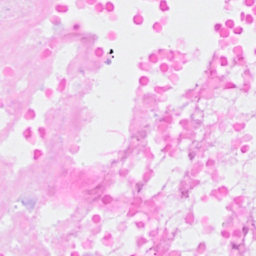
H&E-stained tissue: Breast